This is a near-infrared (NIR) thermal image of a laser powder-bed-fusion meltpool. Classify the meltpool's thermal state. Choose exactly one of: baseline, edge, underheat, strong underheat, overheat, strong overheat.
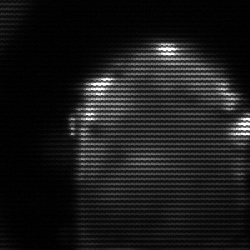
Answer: baseline